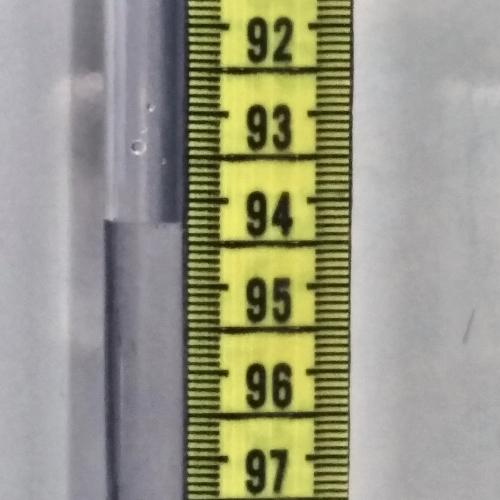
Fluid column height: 94.3 cm